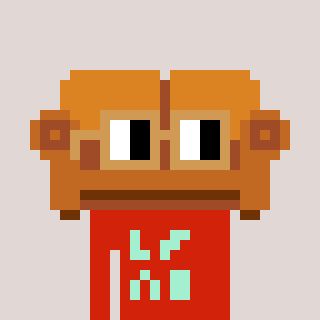
a pixel art character with square brown glasses, a couch-shaped head and a red-colored body on a warm background